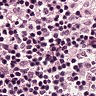
Metastatic tissue present: no